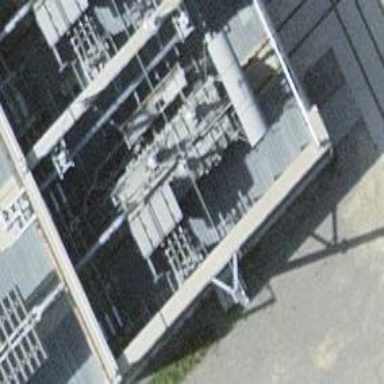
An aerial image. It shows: Outdoor main transformer.